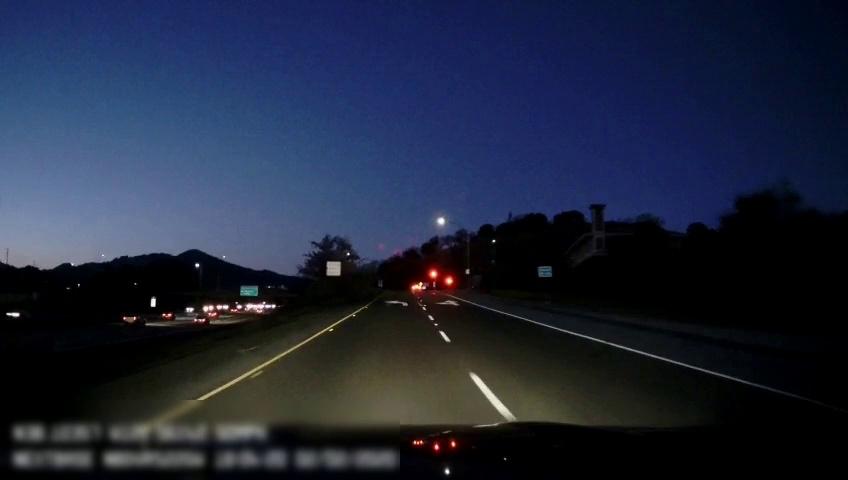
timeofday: Dusk/Dawn/Twilight
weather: Other
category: Drivable Space
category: Drivable Space
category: Vehicles | Car
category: Vehicles | Car
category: Vehicles | SUV
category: Vehicles | SUV
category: Vehicles | SUV
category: Lanes | Alternate Lane
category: Lanes | Alternate Lane
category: Lanes | Alternate Lane
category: Lanes | Alternate Lane
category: Traffic | Signs
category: Traffic | Signs
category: Traffic | Signs
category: Traffic | Signs